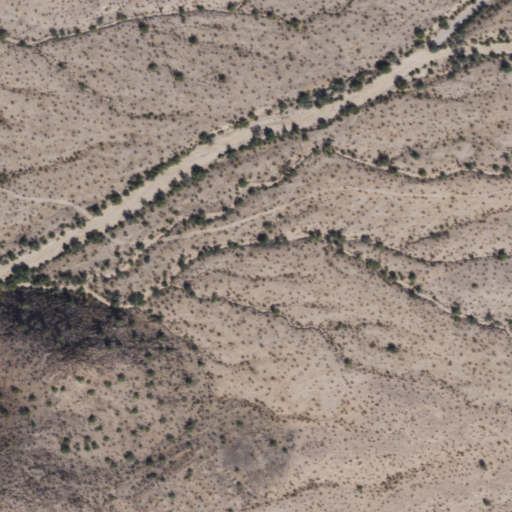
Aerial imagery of valley in Arizona named Margies Cove containing only shrub